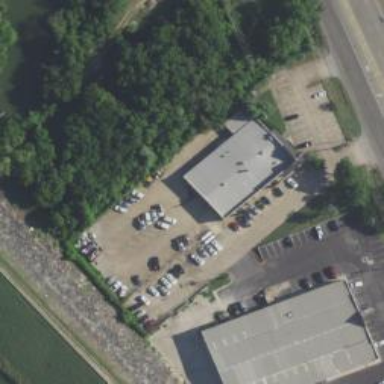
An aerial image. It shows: Building that houses car repair shop.